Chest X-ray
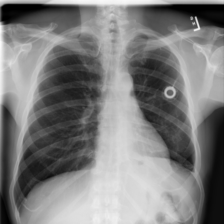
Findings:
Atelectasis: negative
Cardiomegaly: negative
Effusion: negative
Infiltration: negative
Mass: negative
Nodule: negative
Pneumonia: negative
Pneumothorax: negative
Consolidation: negative
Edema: negative
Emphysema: negative
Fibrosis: negative
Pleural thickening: negative
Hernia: negative